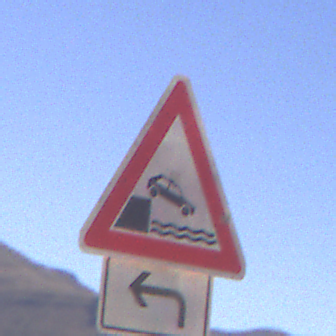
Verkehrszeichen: Ufer
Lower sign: RichtungsangabeDurchPfeile2
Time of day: Midday
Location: Outdoor (Nature)
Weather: Clear
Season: NotSpecified
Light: Natural